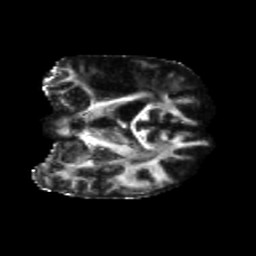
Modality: FA
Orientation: coronal
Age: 56
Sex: female
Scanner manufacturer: siemens
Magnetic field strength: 3 T
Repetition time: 5.25 s
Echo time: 0.08 s